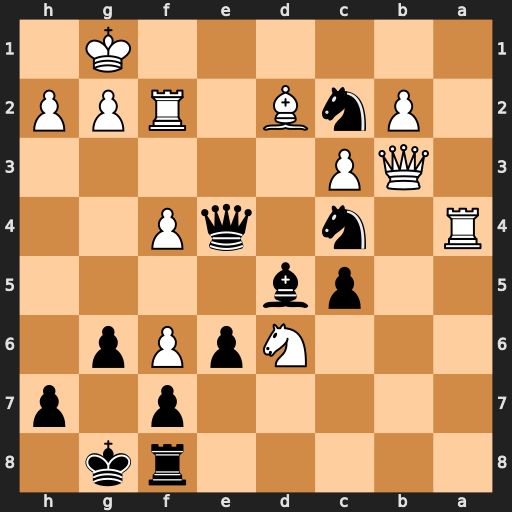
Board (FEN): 5rk1/5p1p/3NpPp1/2pb4/R1n1qP2/1QP5/1PnB1RPP/6K1
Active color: b
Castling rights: -
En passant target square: -
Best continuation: Nxd6 Rxe4 Bxb3